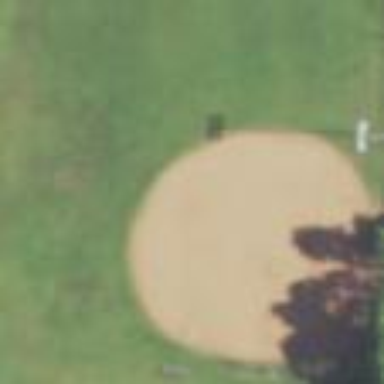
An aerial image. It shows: Baseball pitch for leisure land activities.